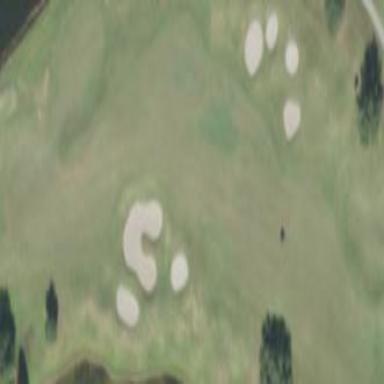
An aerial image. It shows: Grassy area designated as golf fairway.